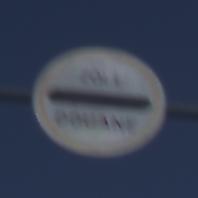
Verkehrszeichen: Zollstelle
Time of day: MorningAfternoon
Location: Outdoor (Nature)
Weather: PartlyCloudy
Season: NotSpecified
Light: Natural